Interaction volume radius: 10 \u00c5
Interaction volume height: 15 \u00c5
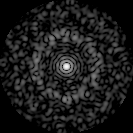
Disorder parameter: 0.8394